Question: I installed Python 2.7 and then tried to install 'scrapy' via 'pip'. It didn't work, so I deleted 'scrapy' and tried to install again via 'pip'. When I do I get the following errors:
'''
src/lxml/lxml.etree.c:192359: error: axsltDocDefaultLoadera undeclared (first use in this function)
src/lxml/lxml.etree.c:192368: error: axsltDocLoaderFunca undeclared (first use in this function)
src/lxml/lxml.etree.c:192368: error: expected a)a before a__pyx_f_4lxml_5etree__xslt_doc_loadera
error: command 'gcc' failed with exit status 1
----------------------------------------
Cleaning up...
Command /usr/bin/python -c "import setuptools;__file__='/tmp/pip_build_root/lxml/setup.py';exec(compile(open(__file__).read().replace('
', '
'), __file__, 'exec'))" install --record /tmp/pip-fiN0SO-record/install-record.txt --single-version-externally-managed failed with error code 1 in /tmp/pip_build_root/lxml
Traceback (most recent call last):
File "/usr/bin/pip", line 9, in <module>
load_entry_point('pip==1.4.1', 'console_scripts', 'pip')()
File "/usr/lib/python2.6/site-packages/pip-1.4.1-py2.6.egg/pip/__init__.py", line 148, in main
return command.main(args[1:], options)
File "/usr/lib/python2.6/site-packages/pip-1.4.1-py2.6.egg/pip/basecommand.py", line 169, in main
text = '
'.join(complete_log)
UnicodeDecodeError: 'ascii' codec can't decode byte 0xe2 in position 81: ordinal not in range(128)
'''
I then try to run 'scrapy', but it complains that it requires Python 2.7. As you can see from the screenshot below, I am running version 2.7. Any ideas what is wrong?

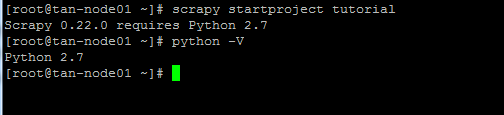
Answer: The traceback shows that you are using 'pip' from python 2.6.
How have you installed python 2.7? Depending on your system, you might have available a 'pip2.7' command. Otherwise you could try installing pip for your python 2.7:
'''
$ wget https://raw.github.com/pypa/pip/master/contrib/get-pip.py
$ python get-pip.py
'''
You might need to use 'sudo' for the last command. Once you have pip installed, it's highly recommended to use 'virtualenv' ('pip install virtualenv') to install the new dependencies and not mess up with your system installation.
Alternatively, if you install the latest 'pip', you can use the option '--user' to install packages locally without requiring sudo: 'pip install --user scrapy'.
Also, it seems you have problems installing 'lxml'. What distribution of linux are you using? Have you installed the libraries libxml2-dev and libxslt-dev?
Verify that you have the prerequisites for scrapy and lxml and refer to your package manager in case of any missing library:
- <URL>